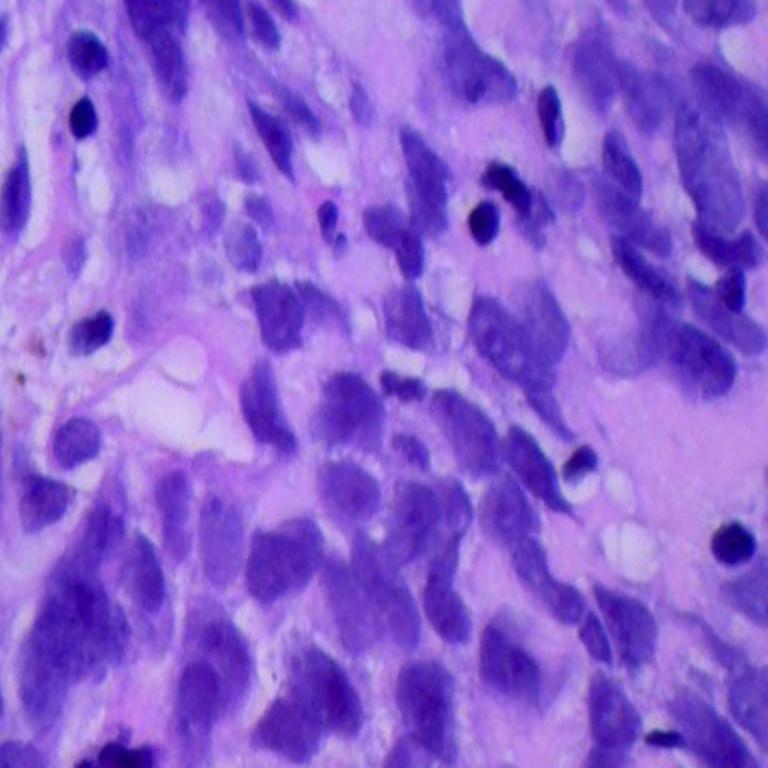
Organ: lung
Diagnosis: squamous carcinomas